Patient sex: M
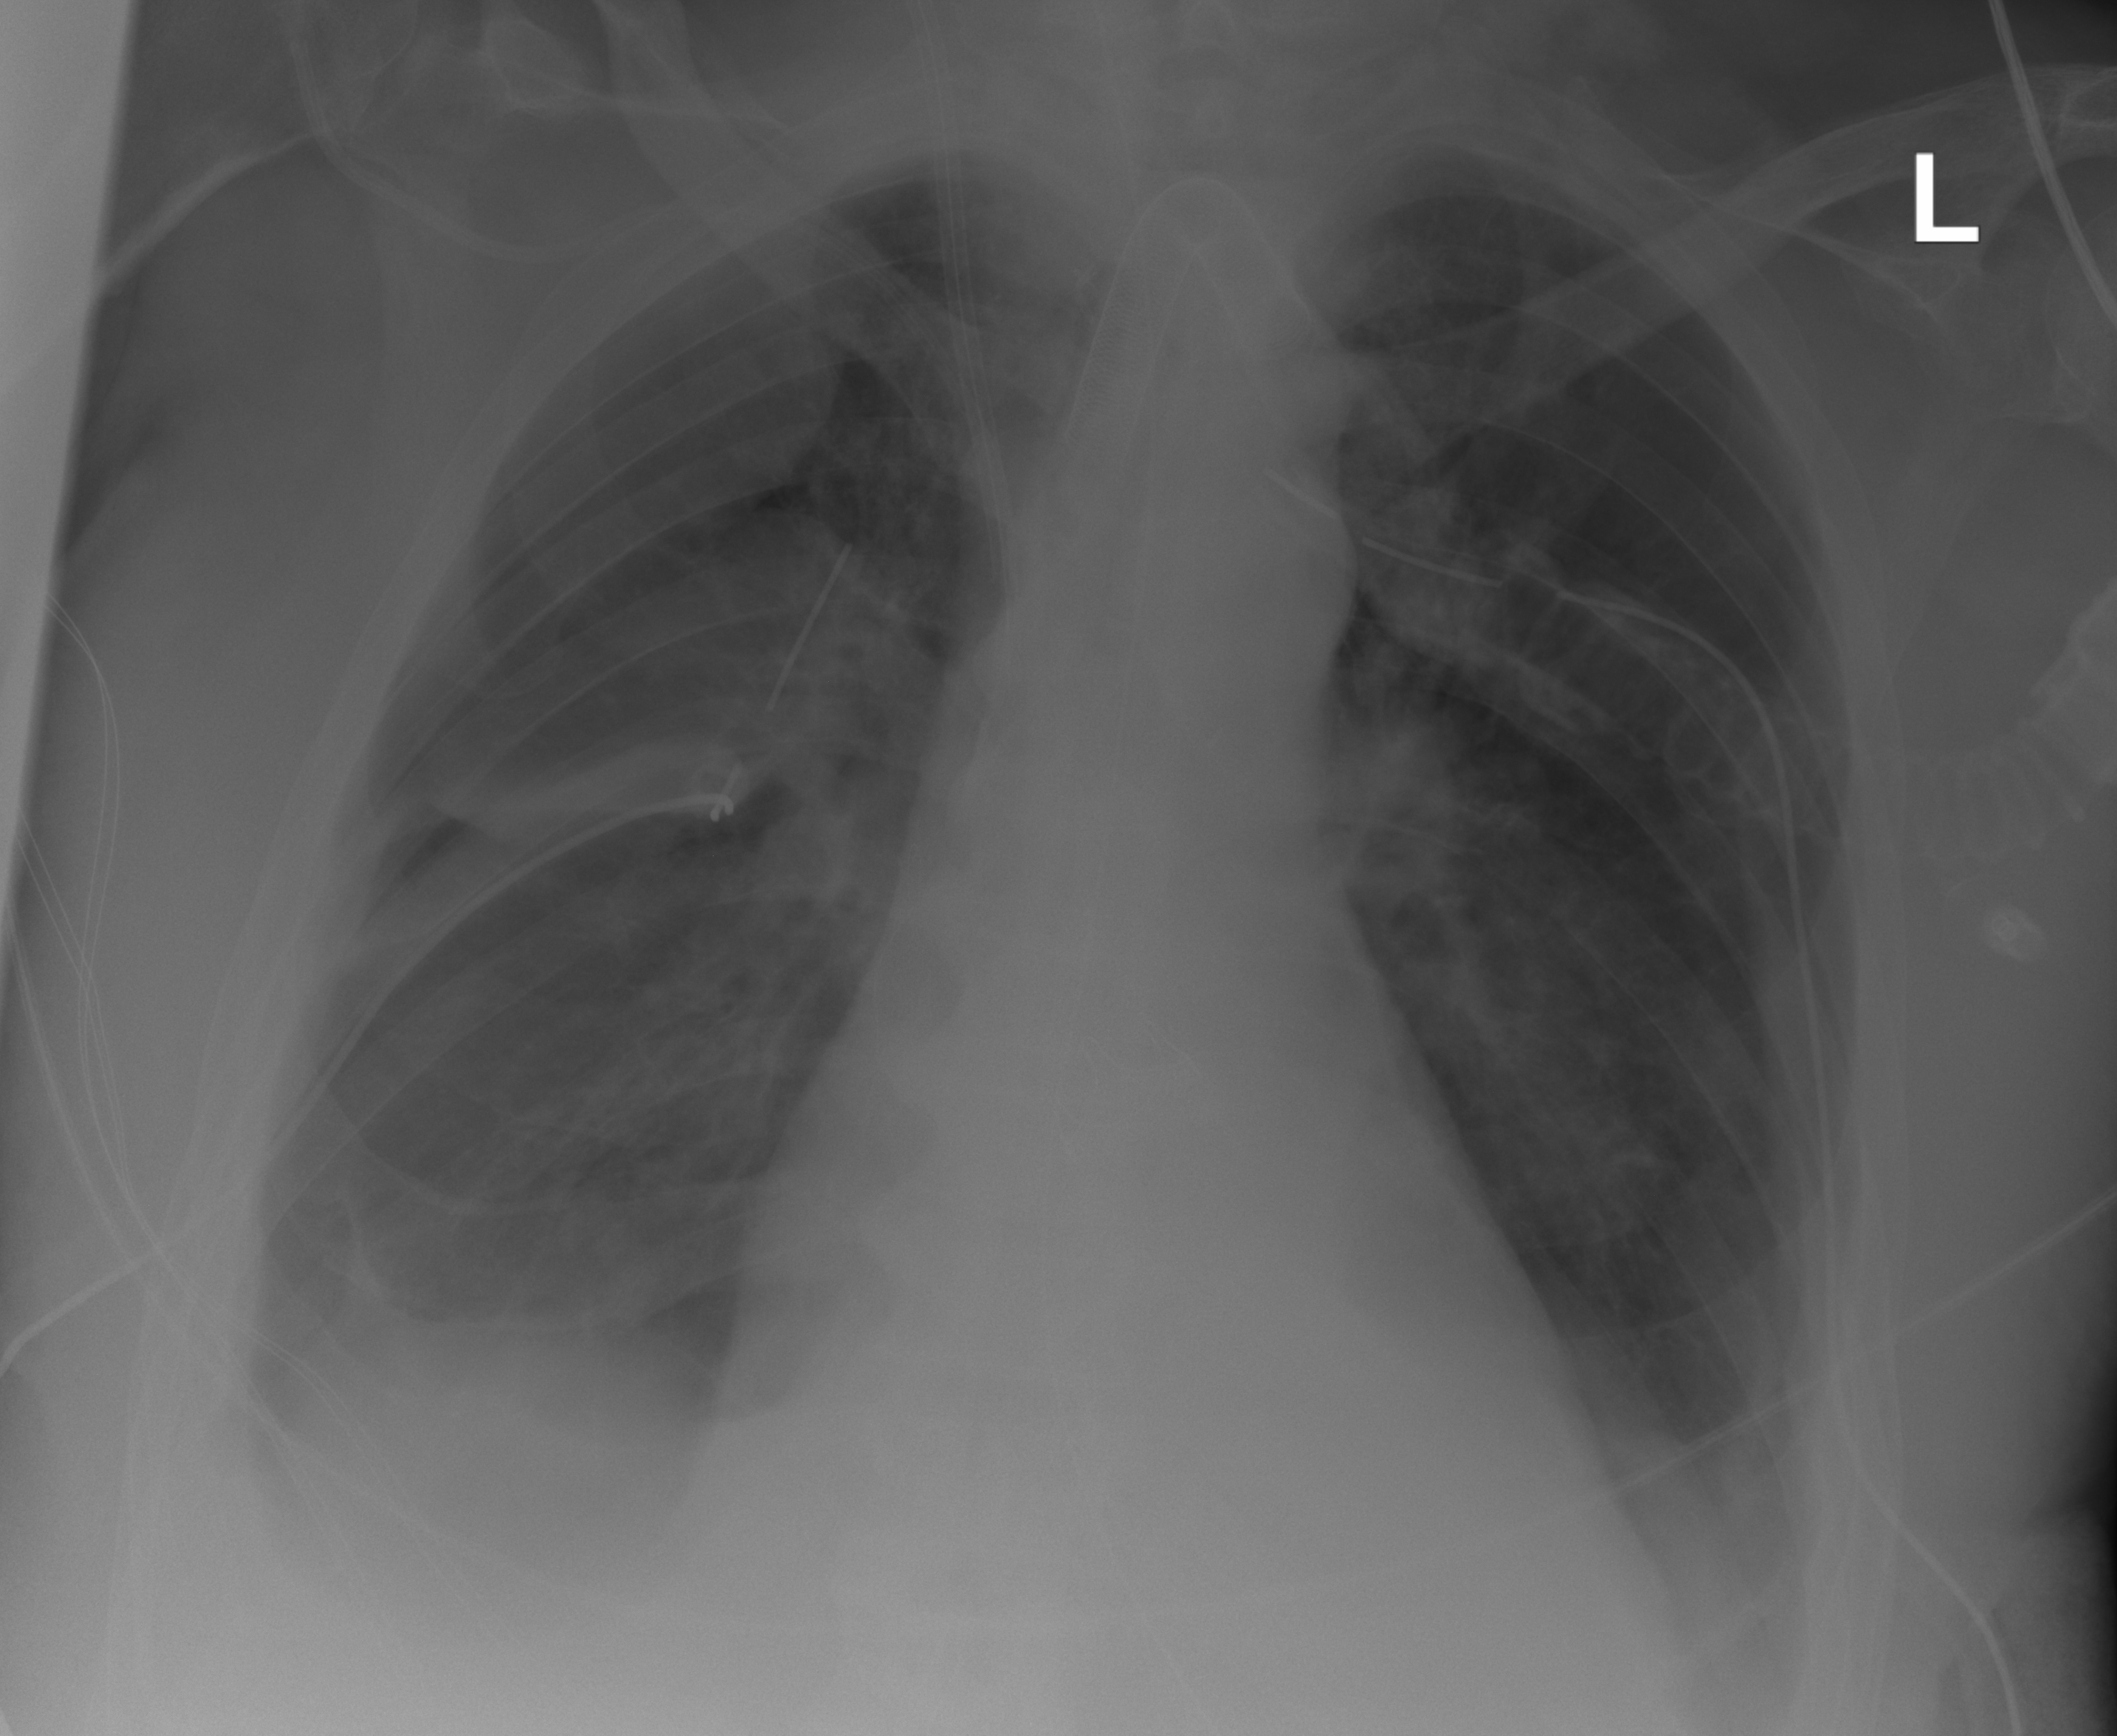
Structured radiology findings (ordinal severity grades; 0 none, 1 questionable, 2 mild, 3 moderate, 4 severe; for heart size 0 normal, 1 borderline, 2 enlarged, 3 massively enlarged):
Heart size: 2
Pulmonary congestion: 0
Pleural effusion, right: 2
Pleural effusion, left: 1
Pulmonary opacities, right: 0
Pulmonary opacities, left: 0
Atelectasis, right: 2
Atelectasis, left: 2